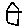
Label: house